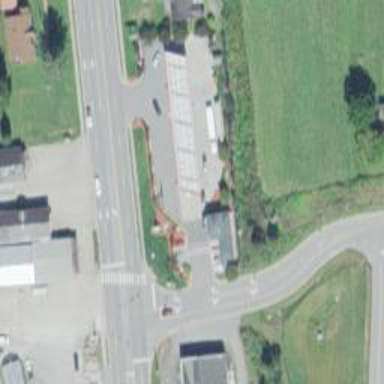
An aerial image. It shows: Convenience shop.